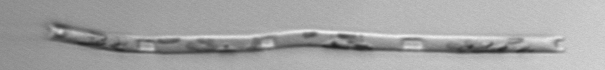
Label: Eucampia_morphytype1